Current action and preconditions to check: path_clear

Your task: For each precondition in the list above, predict whether it will hold at this action.

Consider the current scene as observed from the mobile robot's camera, and analyze the predicted future states of all dynamic agents (e.g., people, animals, vehicles, or any moving entities) within the NEXT SECOND.

IMPORTANT: Only answer "very likely" if you are absolutely certain—based on strong, clear evidence—that a dynamic agent will violate the precondition in the predicted future state. Do NOT answer "very likely" for unlikely, ambiguous, or low-probability risks.

Ask yourself for each precondition: Is there a high probability, with clear and convincing evidence, that the predicted future states of any dynamic agent will interfere with the predicted future state of the currently executing action within the NEXT SECOND, causing that precondition to fail?

Assess the risk level based on these predictions. Use "likely" or "very likely" if motions create a clear risk of interference.

Use "neutral" or "improbable" if agents are nearby but their predicted paths are clearly diverging or non-conflicting.

Failure Risk Categories: "very improbable", "improbable", "neutral", "likely", "very likely"

Answer Format: Output ONLY the probability_of_failure value from these categories: "very improbable", "improbable", "neutral", "likely", "very likely"

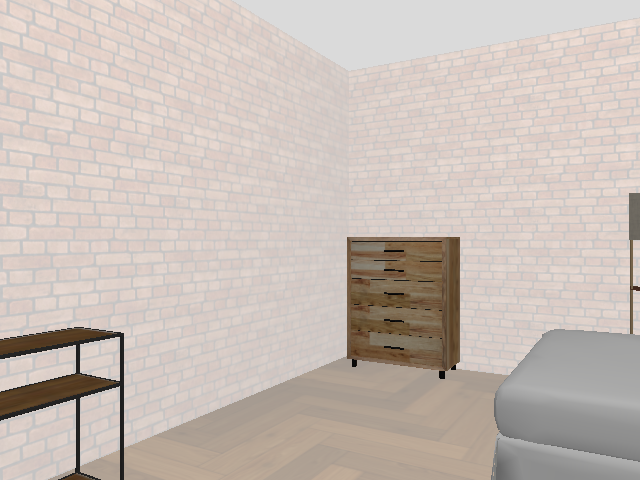

Answer: very improbable